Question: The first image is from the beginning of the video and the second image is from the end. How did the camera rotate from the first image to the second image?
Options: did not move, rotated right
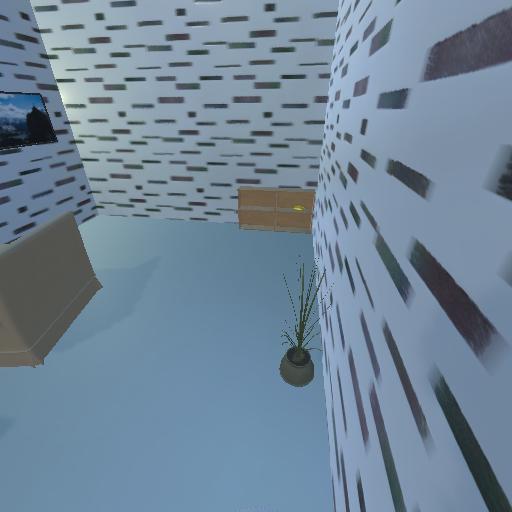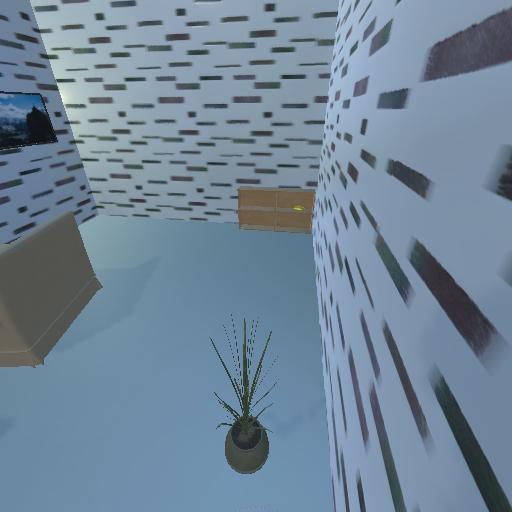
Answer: did not move